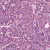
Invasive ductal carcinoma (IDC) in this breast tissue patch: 1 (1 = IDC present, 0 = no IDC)